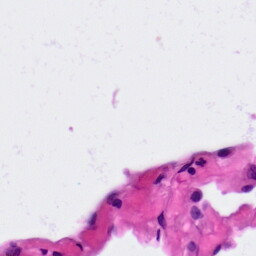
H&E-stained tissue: Lung